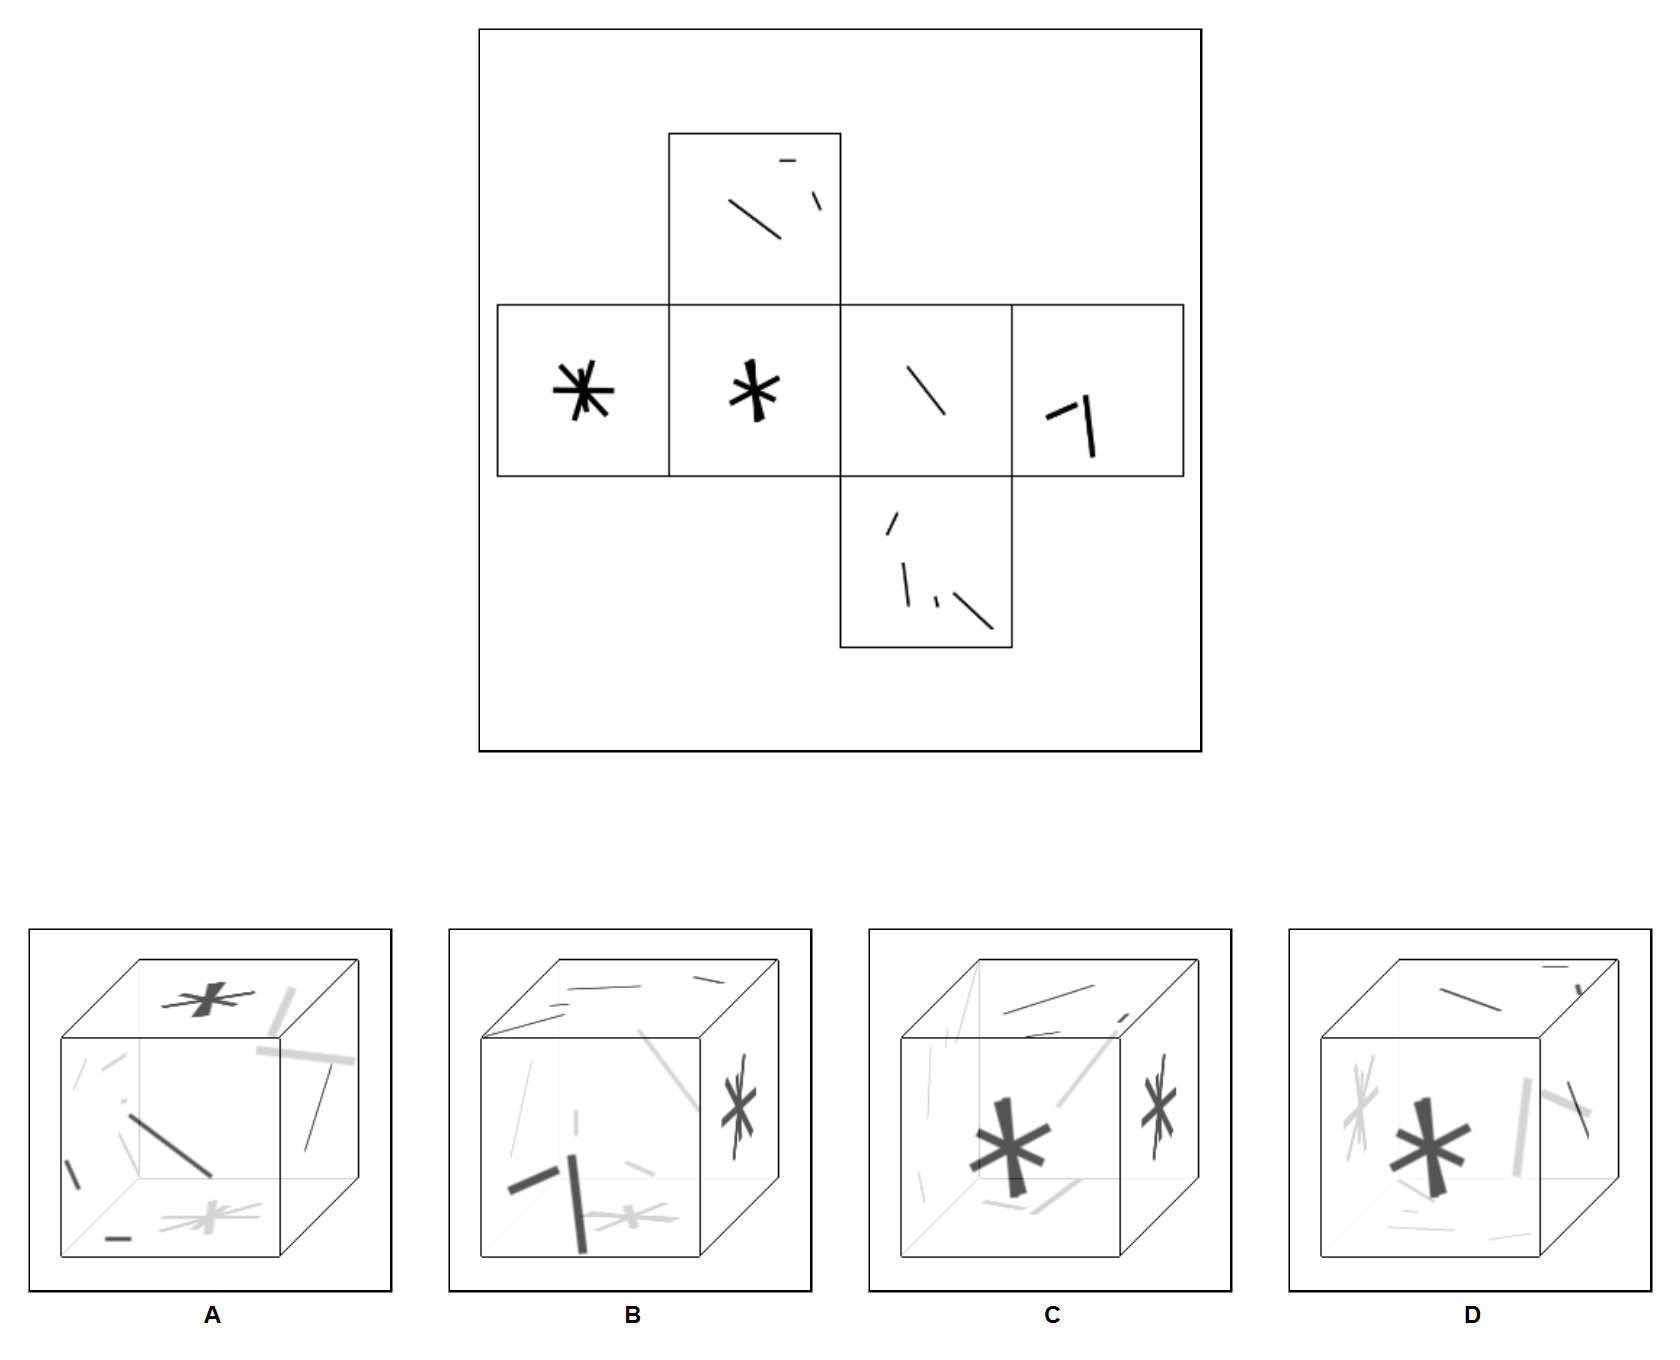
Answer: D